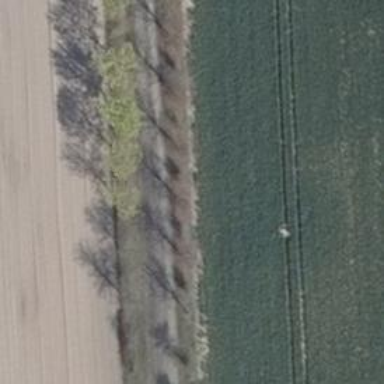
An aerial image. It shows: Row of trees in natural setting.